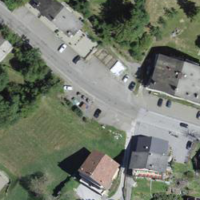
EUNIS habitat code: 54
Species observed at this site:
Saponaria ocymoides